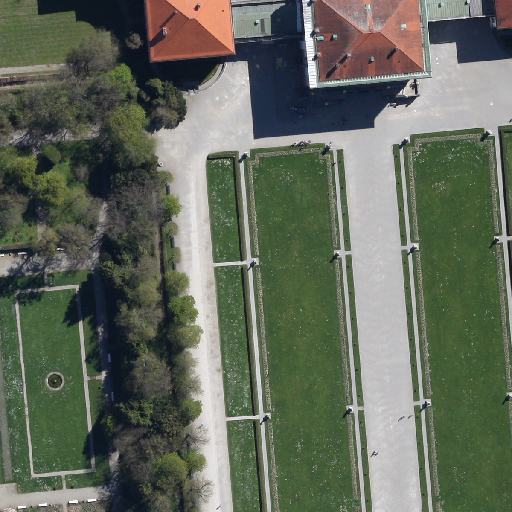
Referring expression: building along the road